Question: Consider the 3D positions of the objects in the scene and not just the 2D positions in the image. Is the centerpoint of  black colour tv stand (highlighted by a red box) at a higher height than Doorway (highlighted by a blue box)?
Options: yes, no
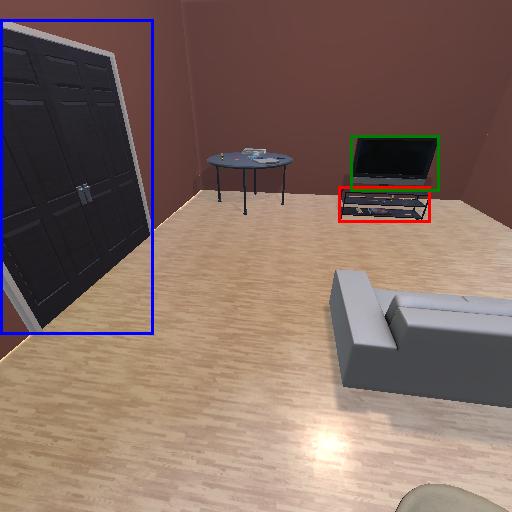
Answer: yes